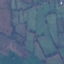
Label: Pasture